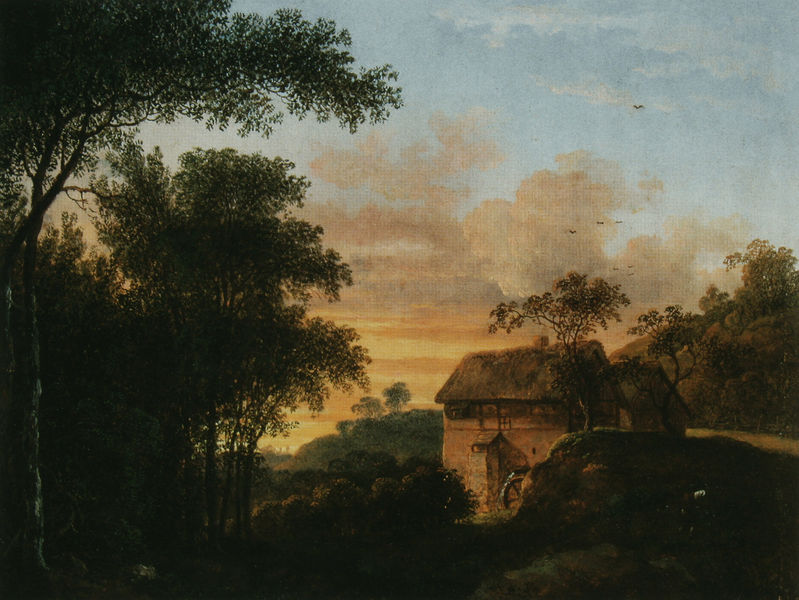
Titel: Abendlanschaft
Künstler: Friedrich Christian Klaas
Standort: Dresden
Institution: Gemäldegalerie Alte Meister
Schlagwörter: baum, berg, blau, blätter, dunkel, felsen, gemälde, himmel, laub, meer, schatten, vogel, wasser, weiß, wolken, bäume, fluss, gelb, grün, landschaft, ocker, abend, braun, bunt, frankreich, grau, hell, licht, orange, pastell, schwarz, tür, zeichnung, dach, gebäude, gras, haus, rot, weg, wiese, wolke, beige, malerei, wand, mensch, rembrandt, holland, niederlande, bach, birke, dämmerung, horizont, häuser, hügel, mühle, natur, stamm, vögel, busch, büsche, gebüsch, hütte, rauch, sonne, sträucher, blatt, kontrast, krone, rosa, wald, kamin, müller, reiter, schornstein, düster, berge, farben, hang, dorf, dächer, mauer, sonnenuntergang, idylle, speichen, rand, rad, romantik, untergang, aufgang, stimmung, abendstimmung, tor, reetdach, strohdach, schwalben, ideal, idyll, lichtung, abendhimmel, niederländisch, landscahft, hain, fachwerk, palmen, frost, gegenlicht, vordach, bau, abenddämmerung, mühlrad, wasserrad, vergangenheit, ras, ragen, reet, schwalbe, berg horizont, blättwer, lehmmauer, mühörad, riet, weisws, bäüme, 17. jahrhunder, abende, sonnteruntergang, vergangenheut